Field crop: maize
Growth stage: 2
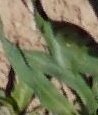
Species: maize